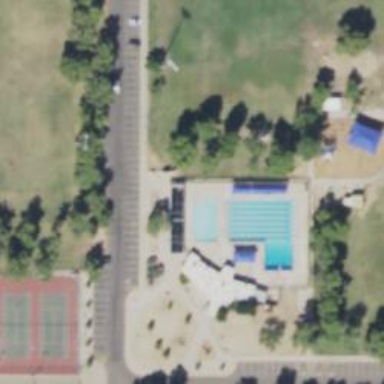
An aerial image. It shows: Sports centre focused on swimming activities.